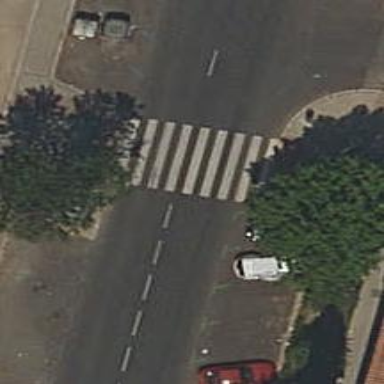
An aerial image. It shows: Uncontrolled road crossing.